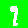
Digit: 9